Question: I observed that in IE7, the select box's drop down looks incomplete (see image 1).
But when you hover it, the drop down box show-up completely (see image 2).

How can i make it look like image 2 as default. Also, if i increase the size of select box (height: 25px) and the text size is only 9px, how can i ensure that the text is in the middle? I've tried adjusting the padding and margin of the select box with no avail.
Thank you.
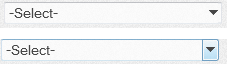
Answer: That's what drop-down boxes look like when you have the Windows Aero theme enabled. It's totally normal and standard. In fact, it's what Windows users to see. I don't recommend changing it just because you think it looks weird. Your users won't think so. All the other webpages they look at, as well as all of the apps on their computer, work exactly the same way.
And no, you can't trivially change the appearance. You'll have to write custom styling for the entire drop-down box control. And that's pretty difficult to do in Internet Explorer compared to other browsers, if it's even possible to get it to work correctly at all.
As for your second question: why would you be increasing the height of the drop-down box? The default height is the one you want. It automatically sizes itself to fit the size of the text it displays. It doesn't need to be any bigger than that, and if you force it to be bigger, it'll look ugly like you said.